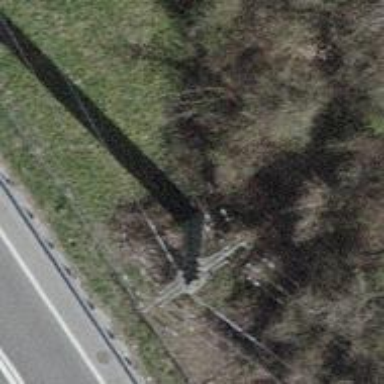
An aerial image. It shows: Concrete power pole.